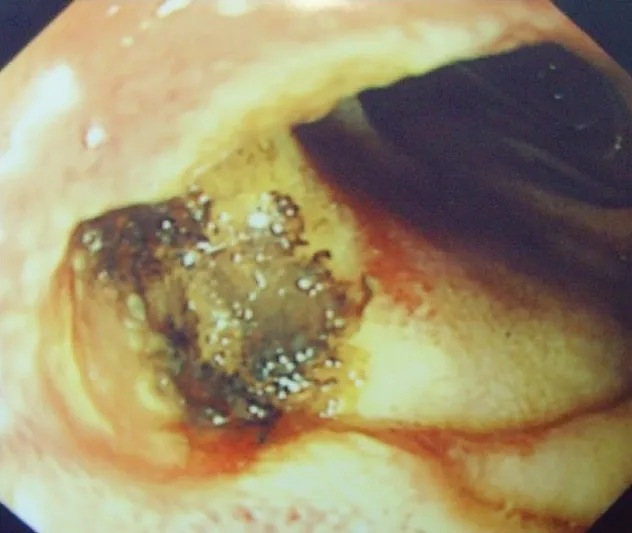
Intraoperative picture via the gastroscope showing the duodenal ulcer.
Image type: endoscopy (gi_endoscopy)